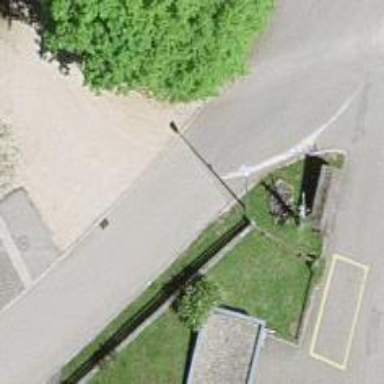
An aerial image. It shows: Residential road with high-quality surface.